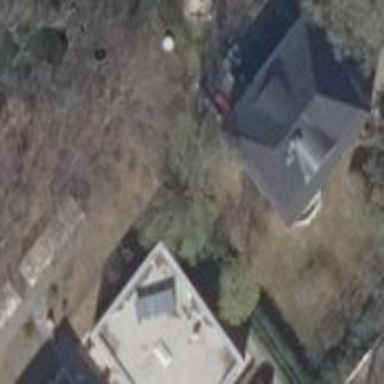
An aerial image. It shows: Detached building with hipped roof.